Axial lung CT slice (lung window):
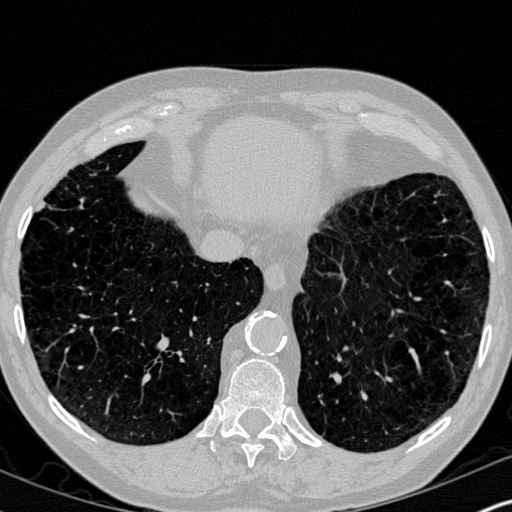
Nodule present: no